Question: I am new in Karate but know almost all the basics. I want to generate a report for my test cases which will be kept in the folder for history purposes. currently, I am using the HTML report which overrides or updates every time I run my test cases.
If you can recommend me a step-by-step tutorial or a link, or simply give me a hint on how to approach this.
I have tried to use the 'allure' framework and I am struggling to set it up.
Thought it would be the best approach to solve my problem.
Attached is my HTML report I am talking about. Thanks in advance

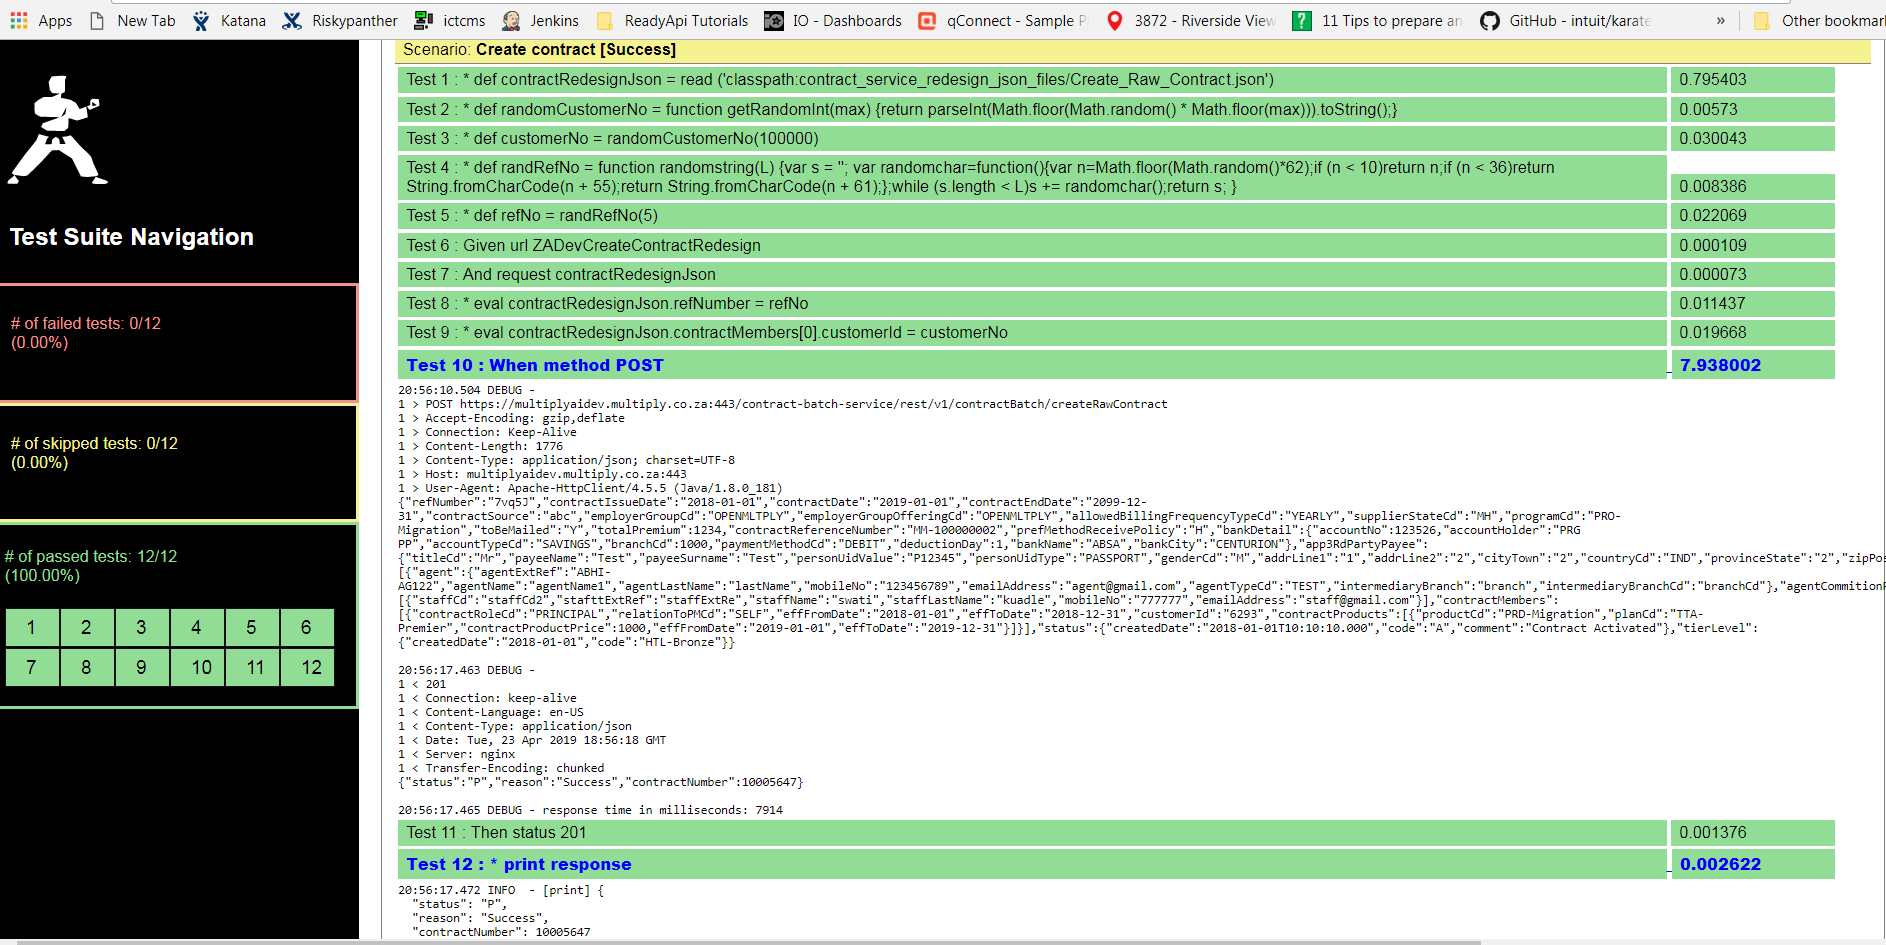
Answer: The JUnit HTML report which you have referred to as an image is designed for easy development, so when working on a test, you re-run and re-fresh the browser.
What we recommend is to use the <URL>.
But finally, Karate will output the industry-standard Cucumber JSON report format, so you can always write a reporting solution yourself. Note that others have had success integrating Allure - so please refer this answer: <URL>